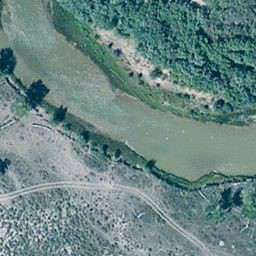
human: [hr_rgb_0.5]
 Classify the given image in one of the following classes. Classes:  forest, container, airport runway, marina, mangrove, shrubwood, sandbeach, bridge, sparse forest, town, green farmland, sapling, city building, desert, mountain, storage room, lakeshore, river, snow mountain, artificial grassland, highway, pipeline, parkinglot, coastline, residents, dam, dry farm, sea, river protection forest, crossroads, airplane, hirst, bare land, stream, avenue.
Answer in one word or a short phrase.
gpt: river